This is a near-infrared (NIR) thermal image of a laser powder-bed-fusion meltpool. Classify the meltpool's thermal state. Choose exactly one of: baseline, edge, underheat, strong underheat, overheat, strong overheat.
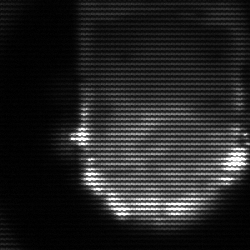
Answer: baseline